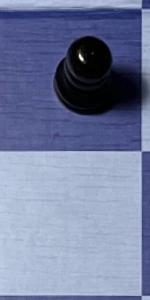
Label: Empty